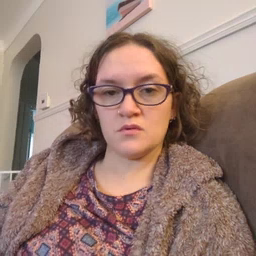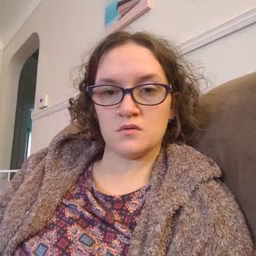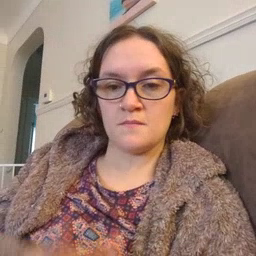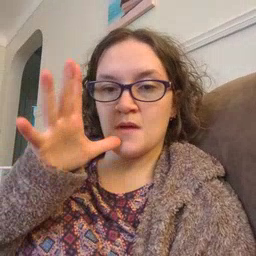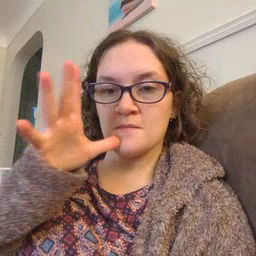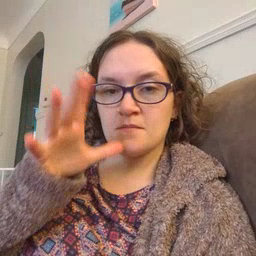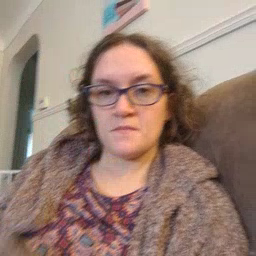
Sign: mom